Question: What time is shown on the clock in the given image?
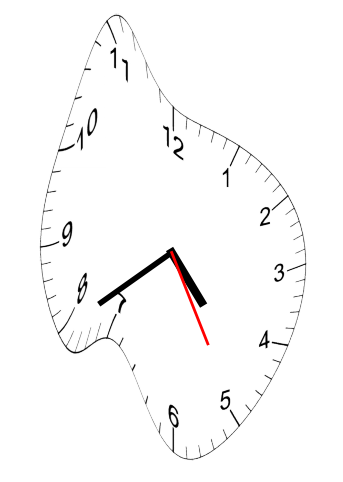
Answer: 04:39:25